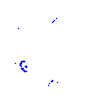
Particle: kaon